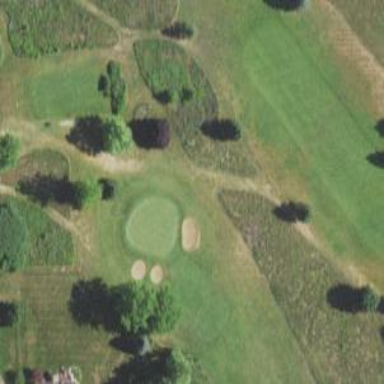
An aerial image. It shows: Golf fairway surrounded by grass.